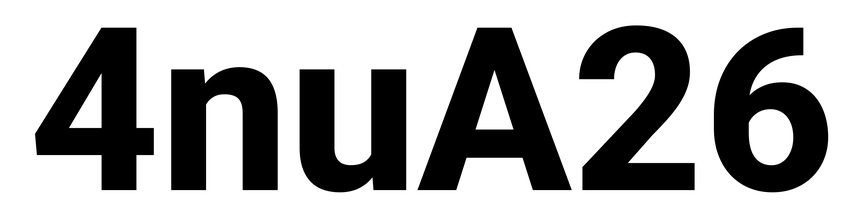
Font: Roboto_ExtraBold